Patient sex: F
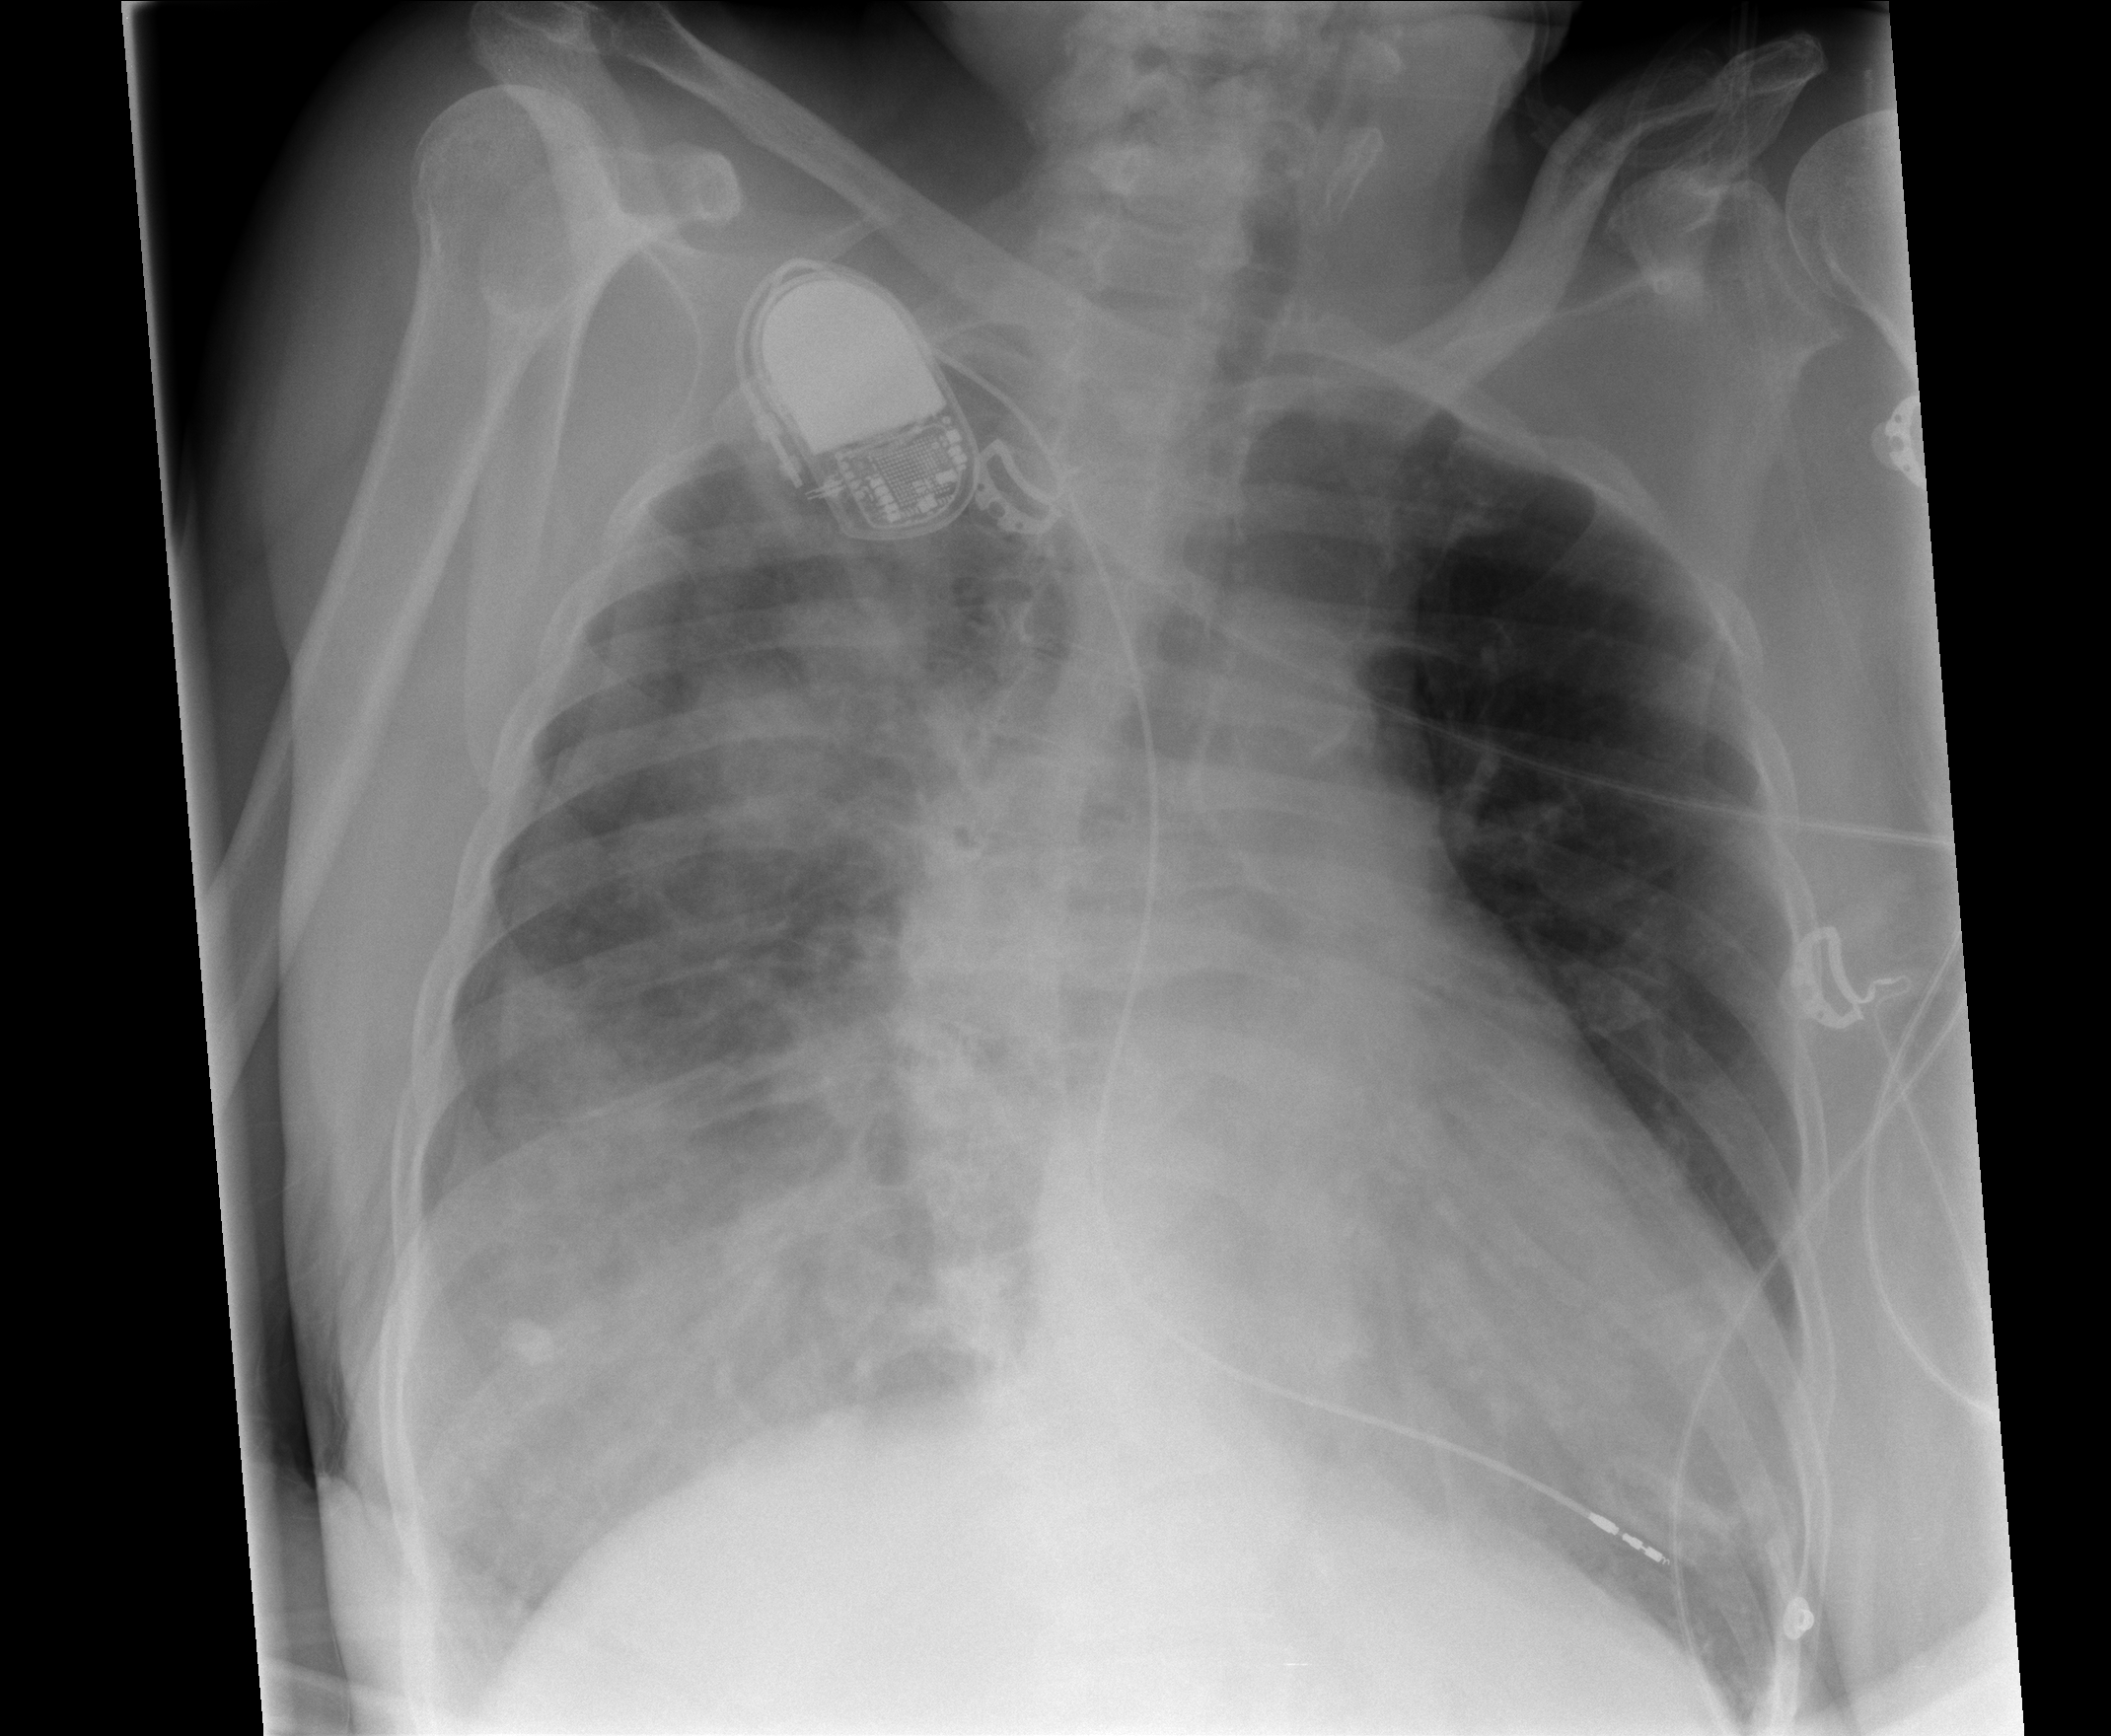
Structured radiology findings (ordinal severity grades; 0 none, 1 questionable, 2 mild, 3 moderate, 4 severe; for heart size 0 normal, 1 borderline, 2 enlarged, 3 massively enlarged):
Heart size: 0
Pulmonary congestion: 0
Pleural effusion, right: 0
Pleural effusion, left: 0
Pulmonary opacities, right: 3
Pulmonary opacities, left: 0
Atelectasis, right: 0
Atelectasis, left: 0